Field crop: maize
Growth stage: 2
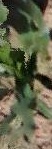
Species: maize